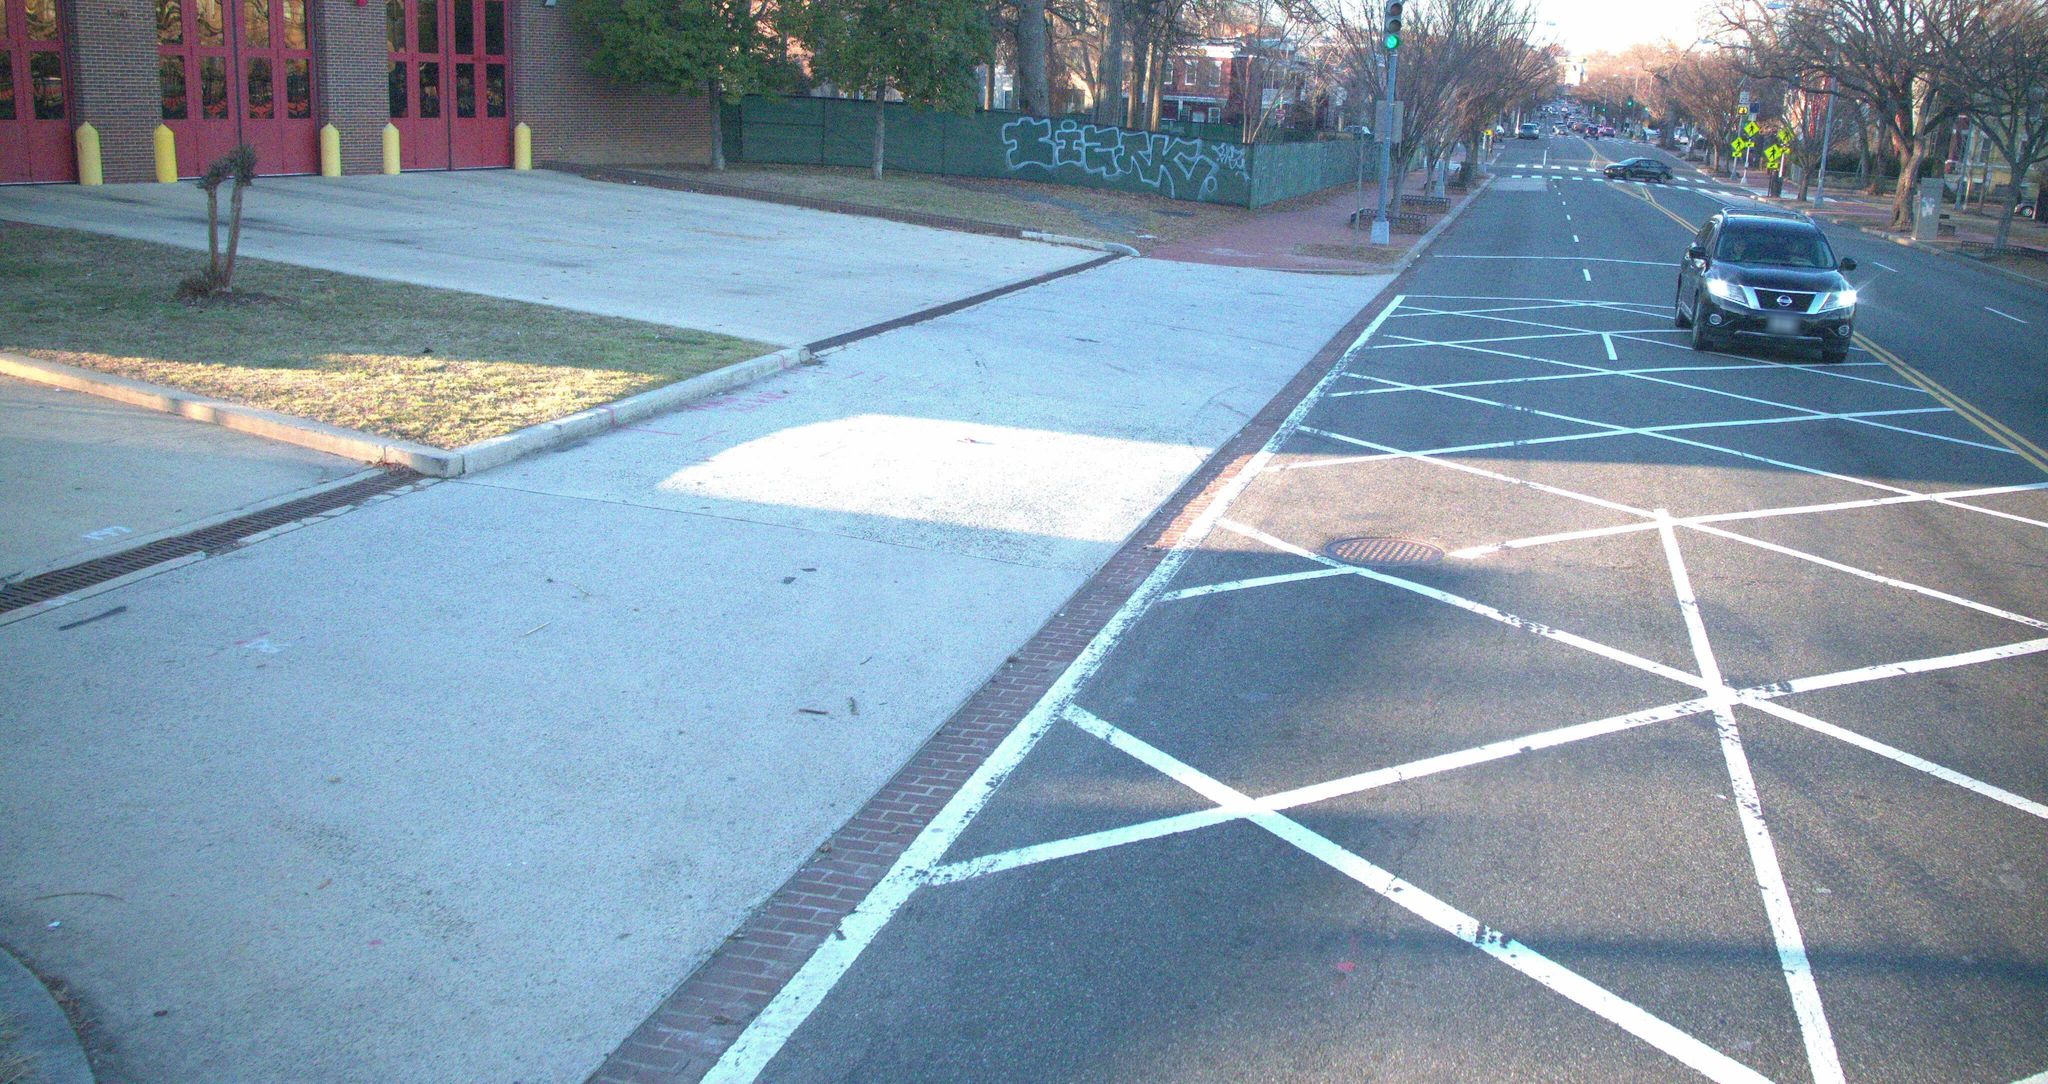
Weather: clear
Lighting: day
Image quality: good
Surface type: railway
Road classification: cycleway
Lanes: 4
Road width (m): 1
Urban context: urban centre
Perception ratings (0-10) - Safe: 4.07, Lively: 2.56, Beautiful: 7.06, Boring: 1.54, Depressing: 2.74, Wealthy: 4.07